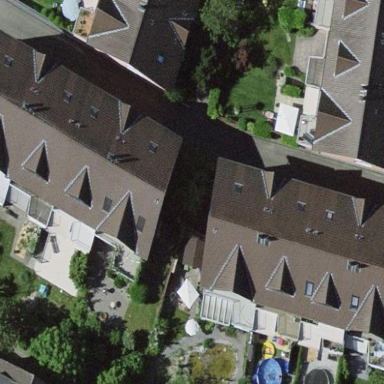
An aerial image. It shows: Terrace-style building with gabled roof.